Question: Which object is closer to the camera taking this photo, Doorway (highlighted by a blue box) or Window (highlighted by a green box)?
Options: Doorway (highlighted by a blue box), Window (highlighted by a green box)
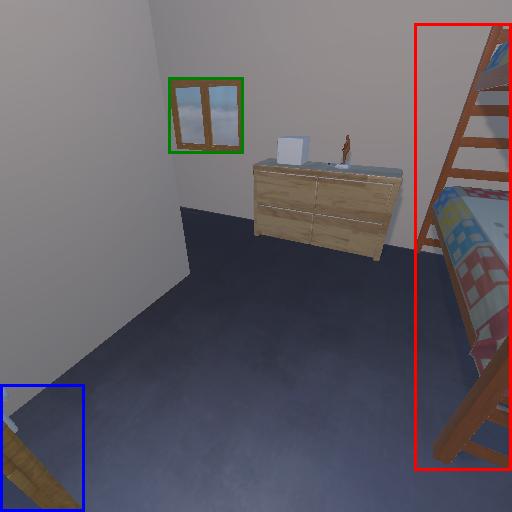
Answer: Doorway (highlighted by a blue box)